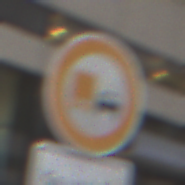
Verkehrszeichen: UeberholverbotKraftfahrzeuge
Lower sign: ZeitangabenMitBeschraenkungAufWochentage8
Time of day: Midday
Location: Outdoor (Urban)
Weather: Overcast
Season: NotSpecified
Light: Natural